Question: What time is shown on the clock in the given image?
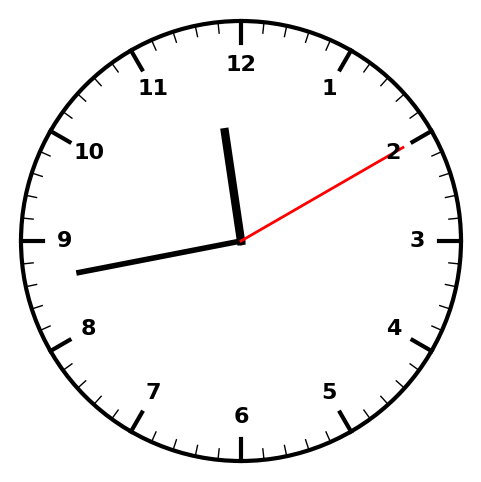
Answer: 11:43:10